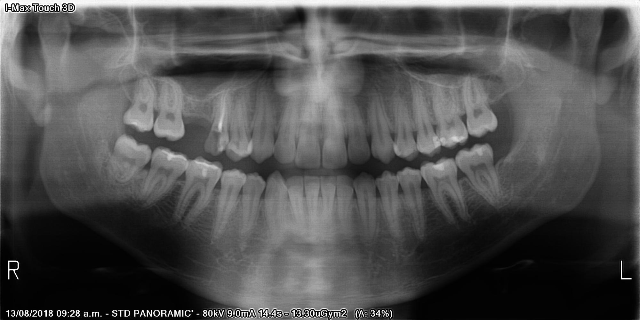
adult